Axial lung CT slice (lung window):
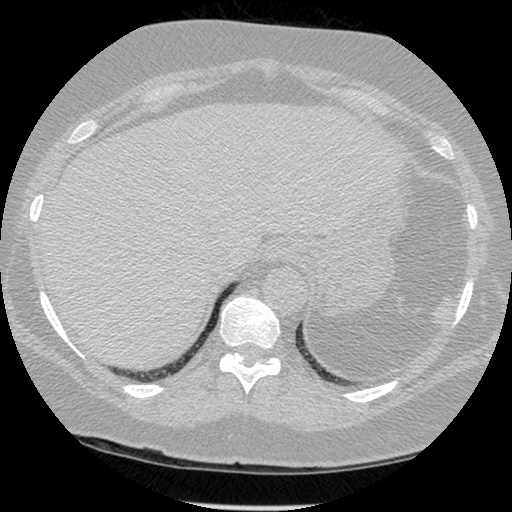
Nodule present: no